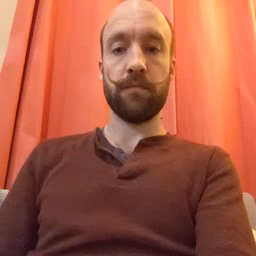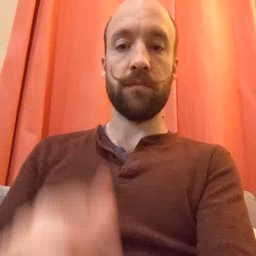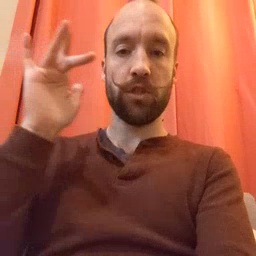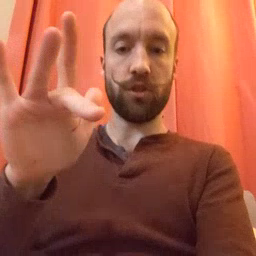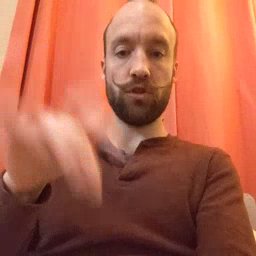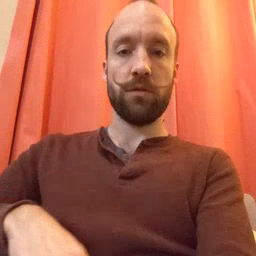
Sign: touch